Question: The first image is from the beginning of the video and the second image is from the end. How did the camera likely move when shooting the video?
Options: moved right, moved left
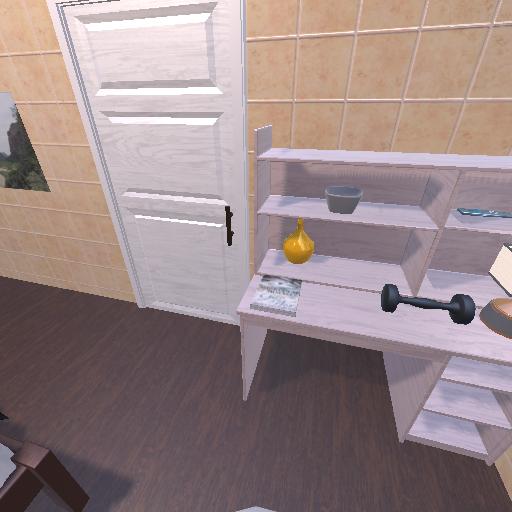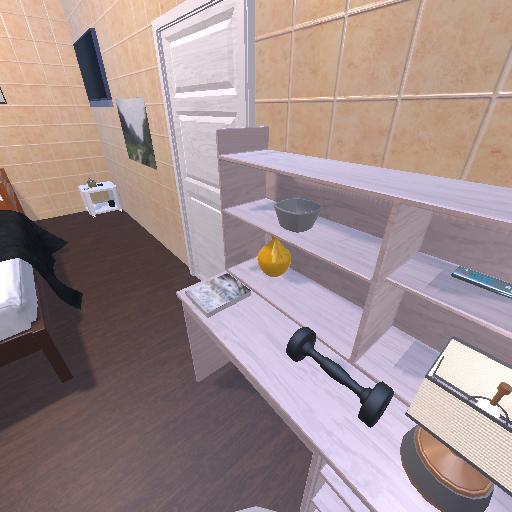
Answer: moved right